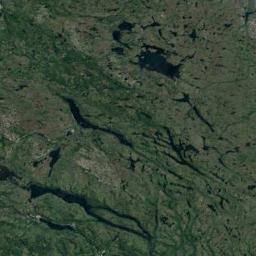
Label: wetland